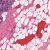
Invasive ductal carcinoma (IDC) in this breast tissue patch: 0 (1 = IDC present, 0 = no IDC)